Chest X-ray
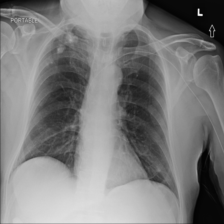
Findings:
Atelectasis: negative
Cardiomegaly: negative
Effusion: negative
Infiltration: negative
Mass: negative
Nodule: negative
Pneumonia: negative
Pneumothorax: negative
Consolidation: negative
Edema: negative
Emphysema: negative
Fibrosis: negative
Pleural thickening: negative
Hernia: negative